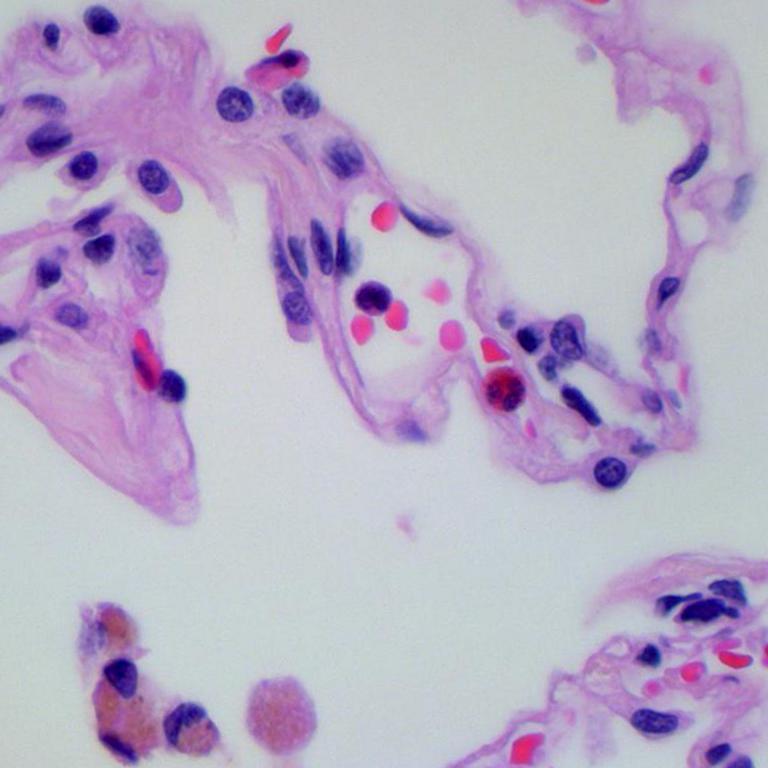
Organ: lung
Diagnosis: benign